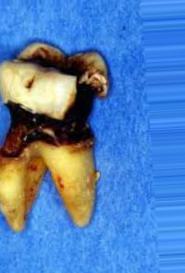
Condition: Tooth Discoloration